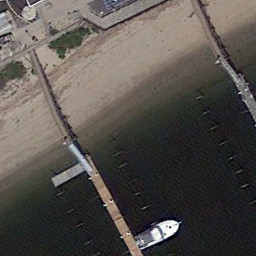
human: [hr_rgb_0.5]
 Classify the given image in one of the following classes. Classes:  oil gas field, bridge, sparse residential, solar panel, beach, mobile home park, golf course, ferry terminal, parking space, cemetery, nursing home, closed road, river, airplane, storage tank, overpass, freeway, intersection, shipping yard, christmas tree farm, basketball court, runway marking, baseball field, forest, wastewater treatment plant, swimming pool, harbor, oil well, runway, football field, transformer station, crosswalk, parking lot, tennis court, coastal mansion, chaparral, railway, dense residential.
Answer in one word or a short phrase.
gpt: ferry terminal